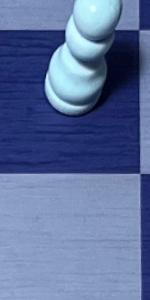
Label: Empty